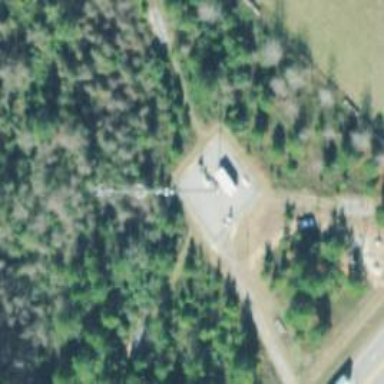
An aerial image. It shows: Man-made mast used for communication purposes.